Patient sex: M
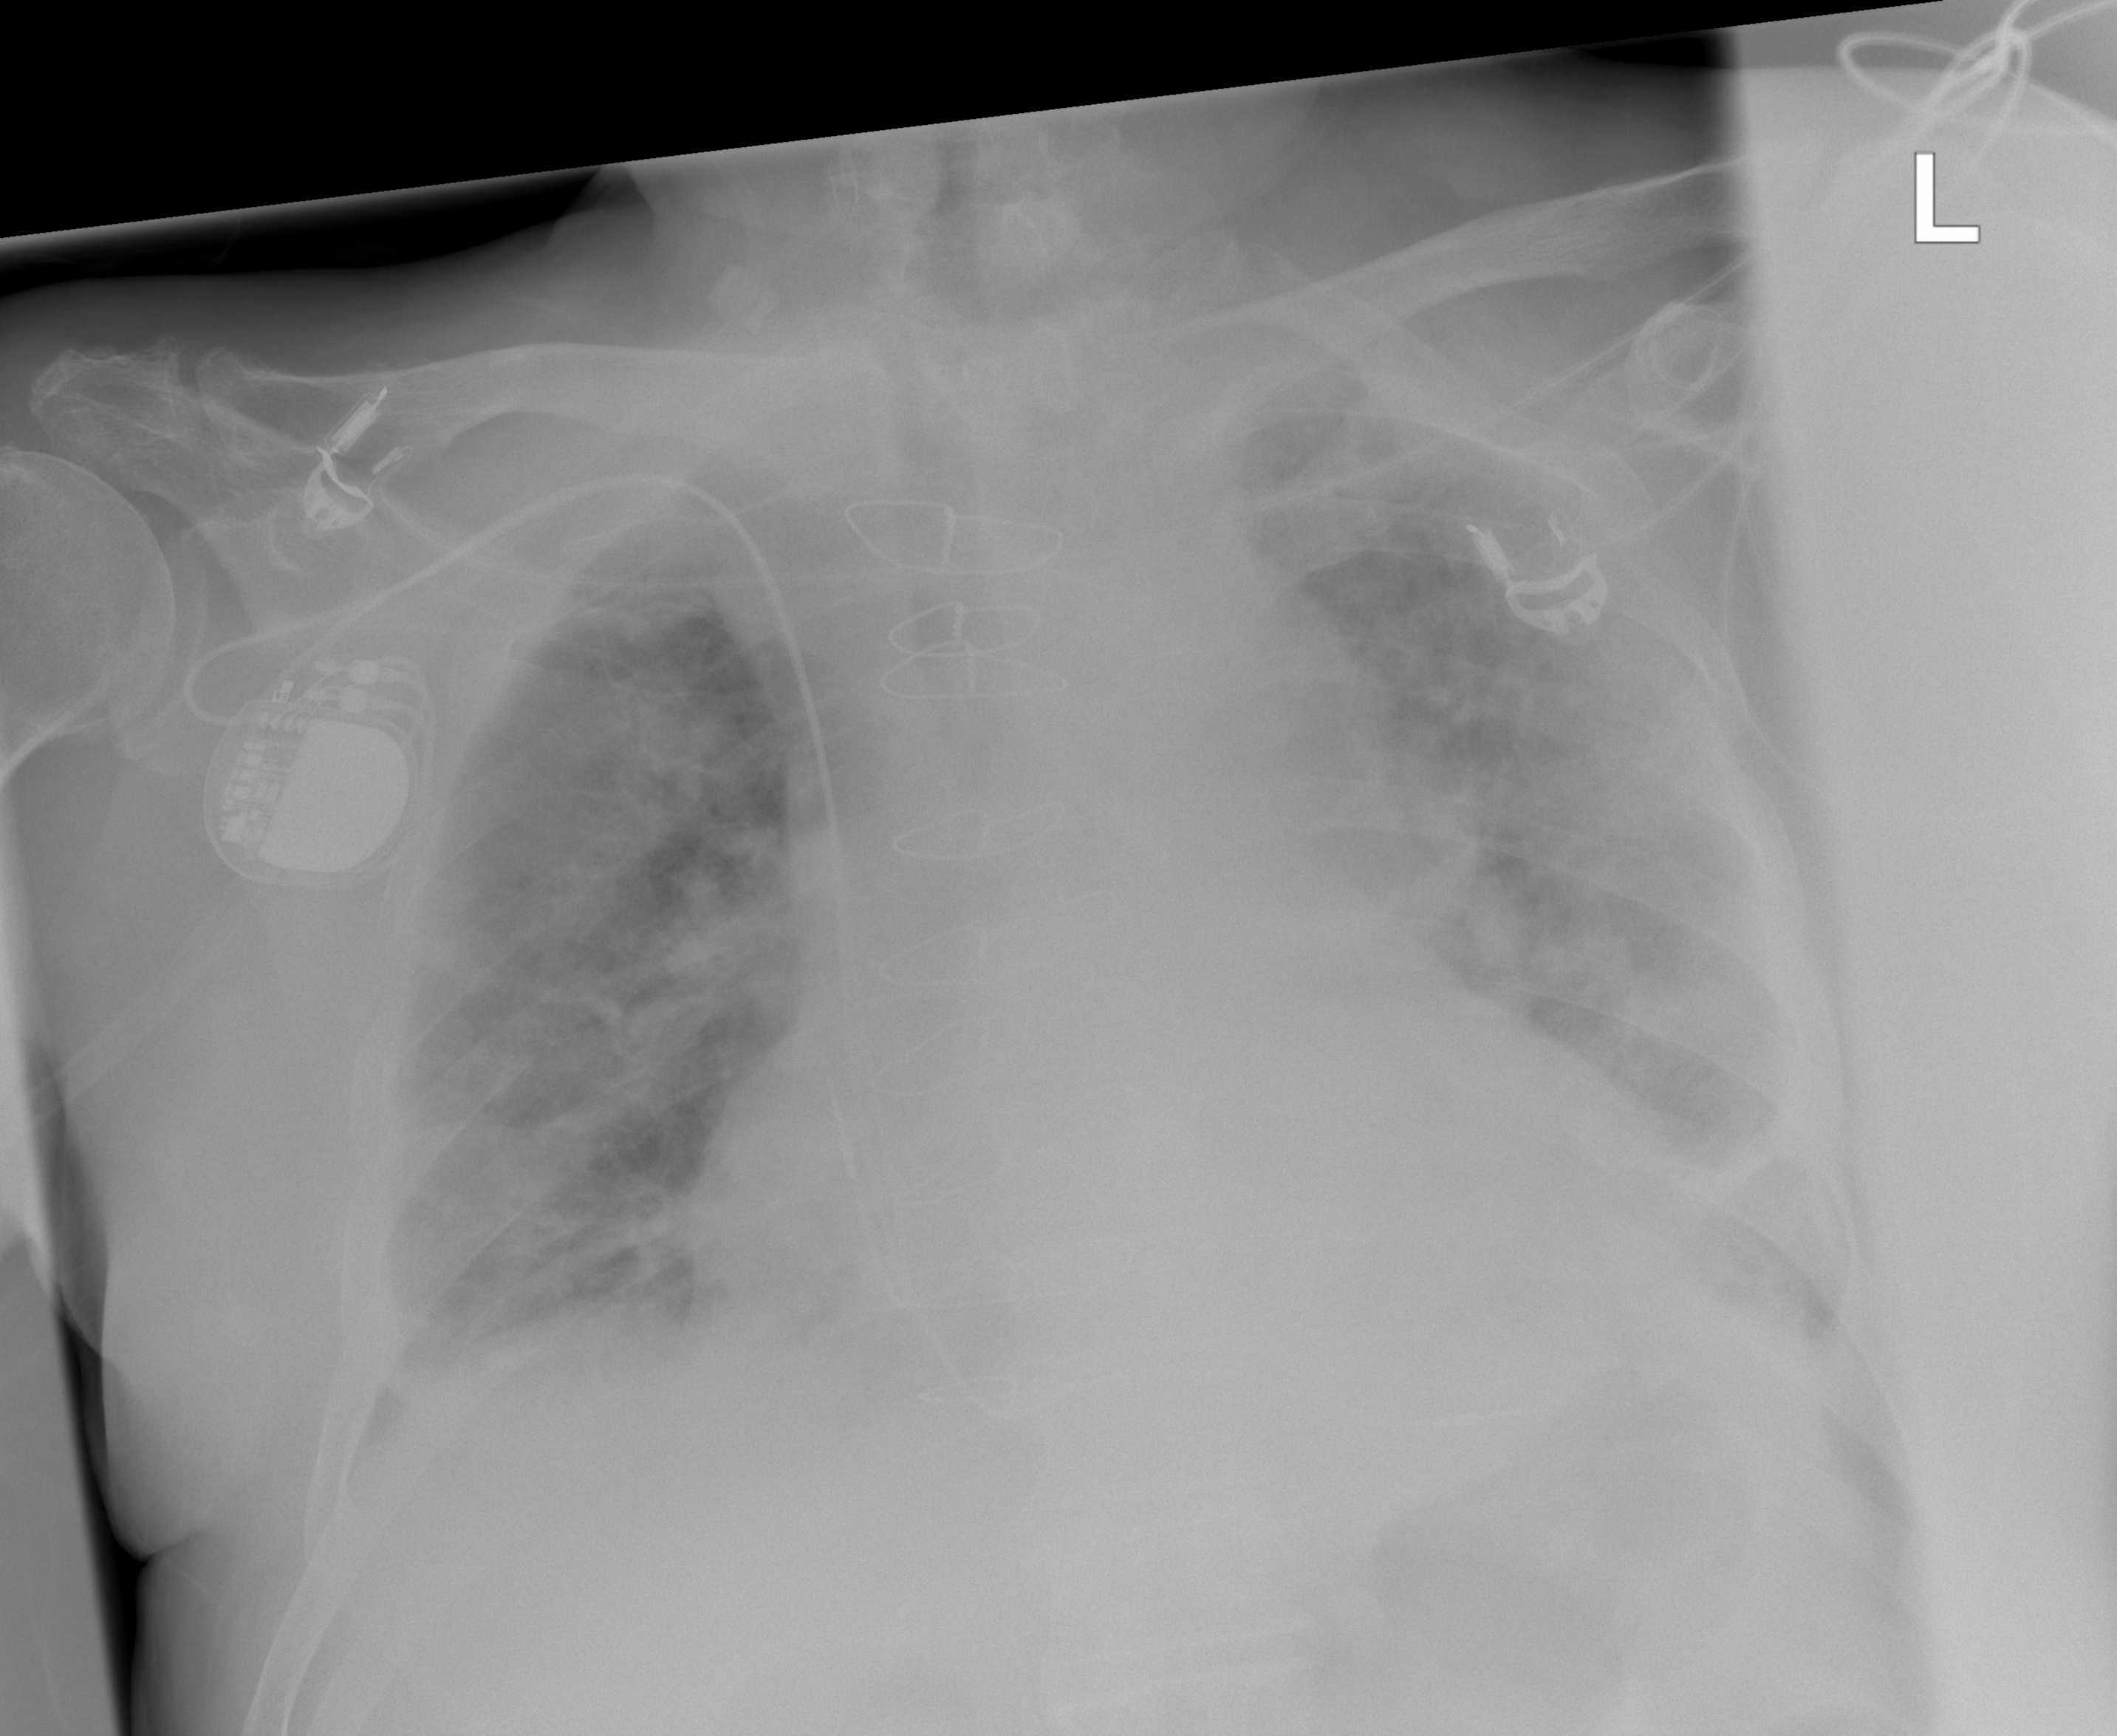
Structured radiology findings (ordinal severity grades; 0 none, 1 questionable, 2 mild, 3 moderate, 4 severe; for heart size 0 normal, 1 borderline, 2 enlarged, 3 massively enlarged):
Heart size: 2
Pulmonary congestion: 2
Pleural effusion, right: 2
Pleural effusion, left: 2
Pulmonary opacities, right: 3
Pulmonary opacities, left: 3
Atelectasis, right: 2
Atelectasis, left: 3